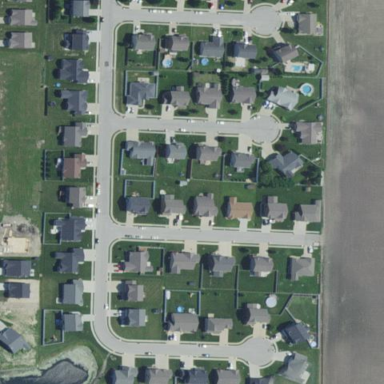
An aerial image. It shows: Residential area consisting of single-family homes.